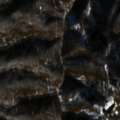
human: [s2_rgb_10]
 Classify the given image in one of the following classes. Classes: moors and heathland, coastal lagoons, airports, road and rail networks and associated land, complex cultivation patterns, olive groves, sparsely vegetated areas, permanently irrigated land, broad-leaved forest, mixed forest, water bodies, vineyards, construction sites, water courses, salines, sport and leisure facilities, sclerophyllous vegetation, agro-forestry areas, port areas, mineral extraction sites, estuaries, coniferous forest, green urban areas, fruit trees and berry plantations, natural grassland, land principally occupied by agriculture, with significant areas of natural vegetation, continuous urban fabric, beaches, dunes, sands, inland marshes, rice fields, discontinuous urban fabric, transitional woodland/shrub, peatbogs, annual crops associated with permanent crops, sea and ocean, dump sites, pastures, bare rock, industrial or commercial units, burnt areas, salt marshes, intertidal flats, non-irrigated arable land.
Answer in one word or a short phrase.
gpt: land principally occupied by agriculture, with significant areas of natural vegetation, broad-leaved forest